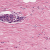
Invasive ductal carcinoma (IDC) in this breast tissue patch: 0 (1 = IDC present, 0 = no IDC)